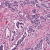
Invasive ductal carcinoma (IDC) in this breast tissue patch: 1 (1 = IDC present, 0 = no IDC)